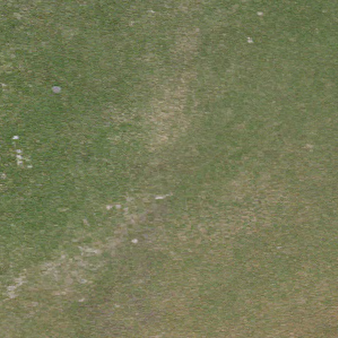
Label: other